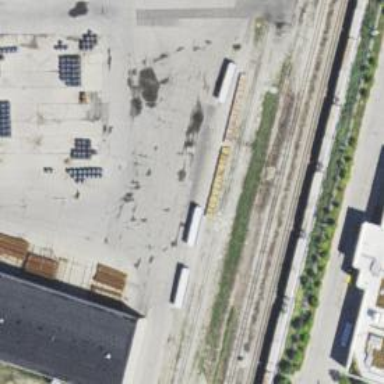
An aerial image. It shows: Abandoned railway siding.